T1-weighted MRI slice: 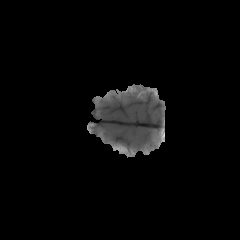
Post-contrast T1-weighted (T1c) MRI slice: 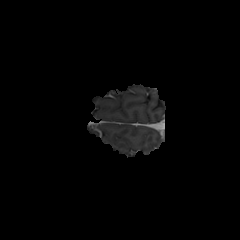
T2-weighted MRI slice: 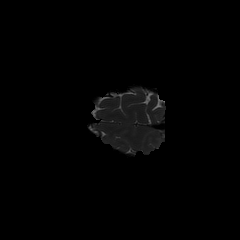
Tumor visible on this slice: no